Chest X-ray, AP view. Patient: 57 years old, sex M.
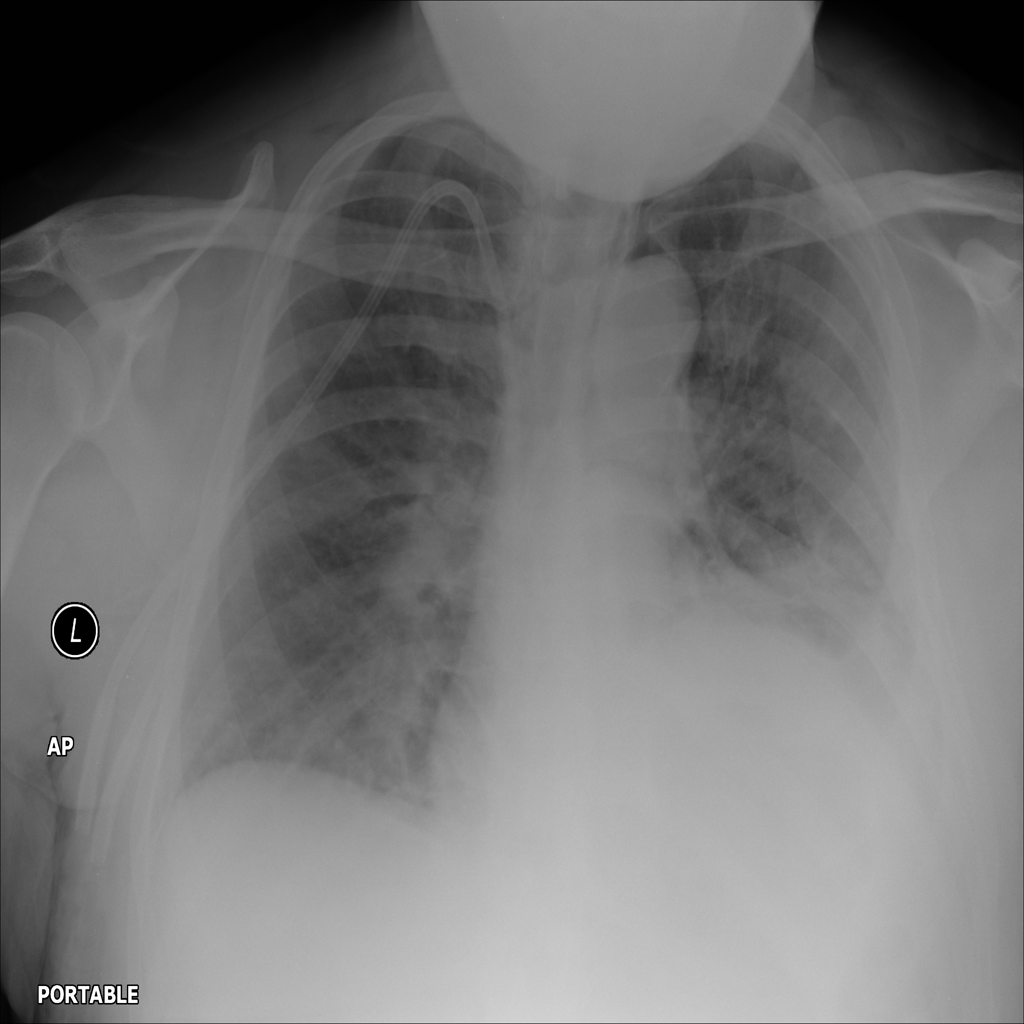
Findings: Edema, Effusion, Infiltration